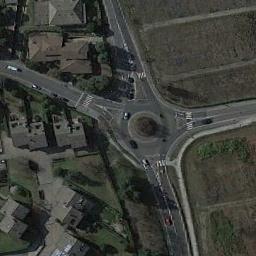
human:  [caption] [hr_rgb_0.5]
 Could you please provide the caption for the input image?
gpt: The roundabout with four exits and entrances is between the residential area and the lawn .

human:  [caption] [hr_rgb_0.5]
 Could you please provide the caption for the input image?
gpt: The roundabout is on the grass next to trees and buildings .

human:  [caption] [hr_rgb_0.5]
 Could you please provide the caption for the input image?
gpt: There are several moving vehicles on the road at the roundabout, And there are some buildings and a large area of ​​farmland around the roundabout .

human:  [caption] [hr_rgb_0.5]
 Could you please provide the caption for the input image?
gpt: Several buildings of different shapes are beside the roundabout .

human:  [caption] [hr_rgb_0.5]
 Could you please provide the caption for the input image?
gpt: There are some buildings and brown farmlands near the roundabout .